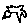
Label: bird